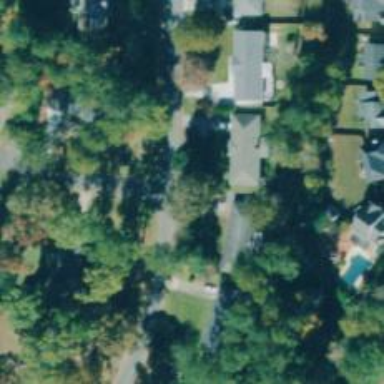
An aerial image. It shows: Residential road.